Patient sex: M
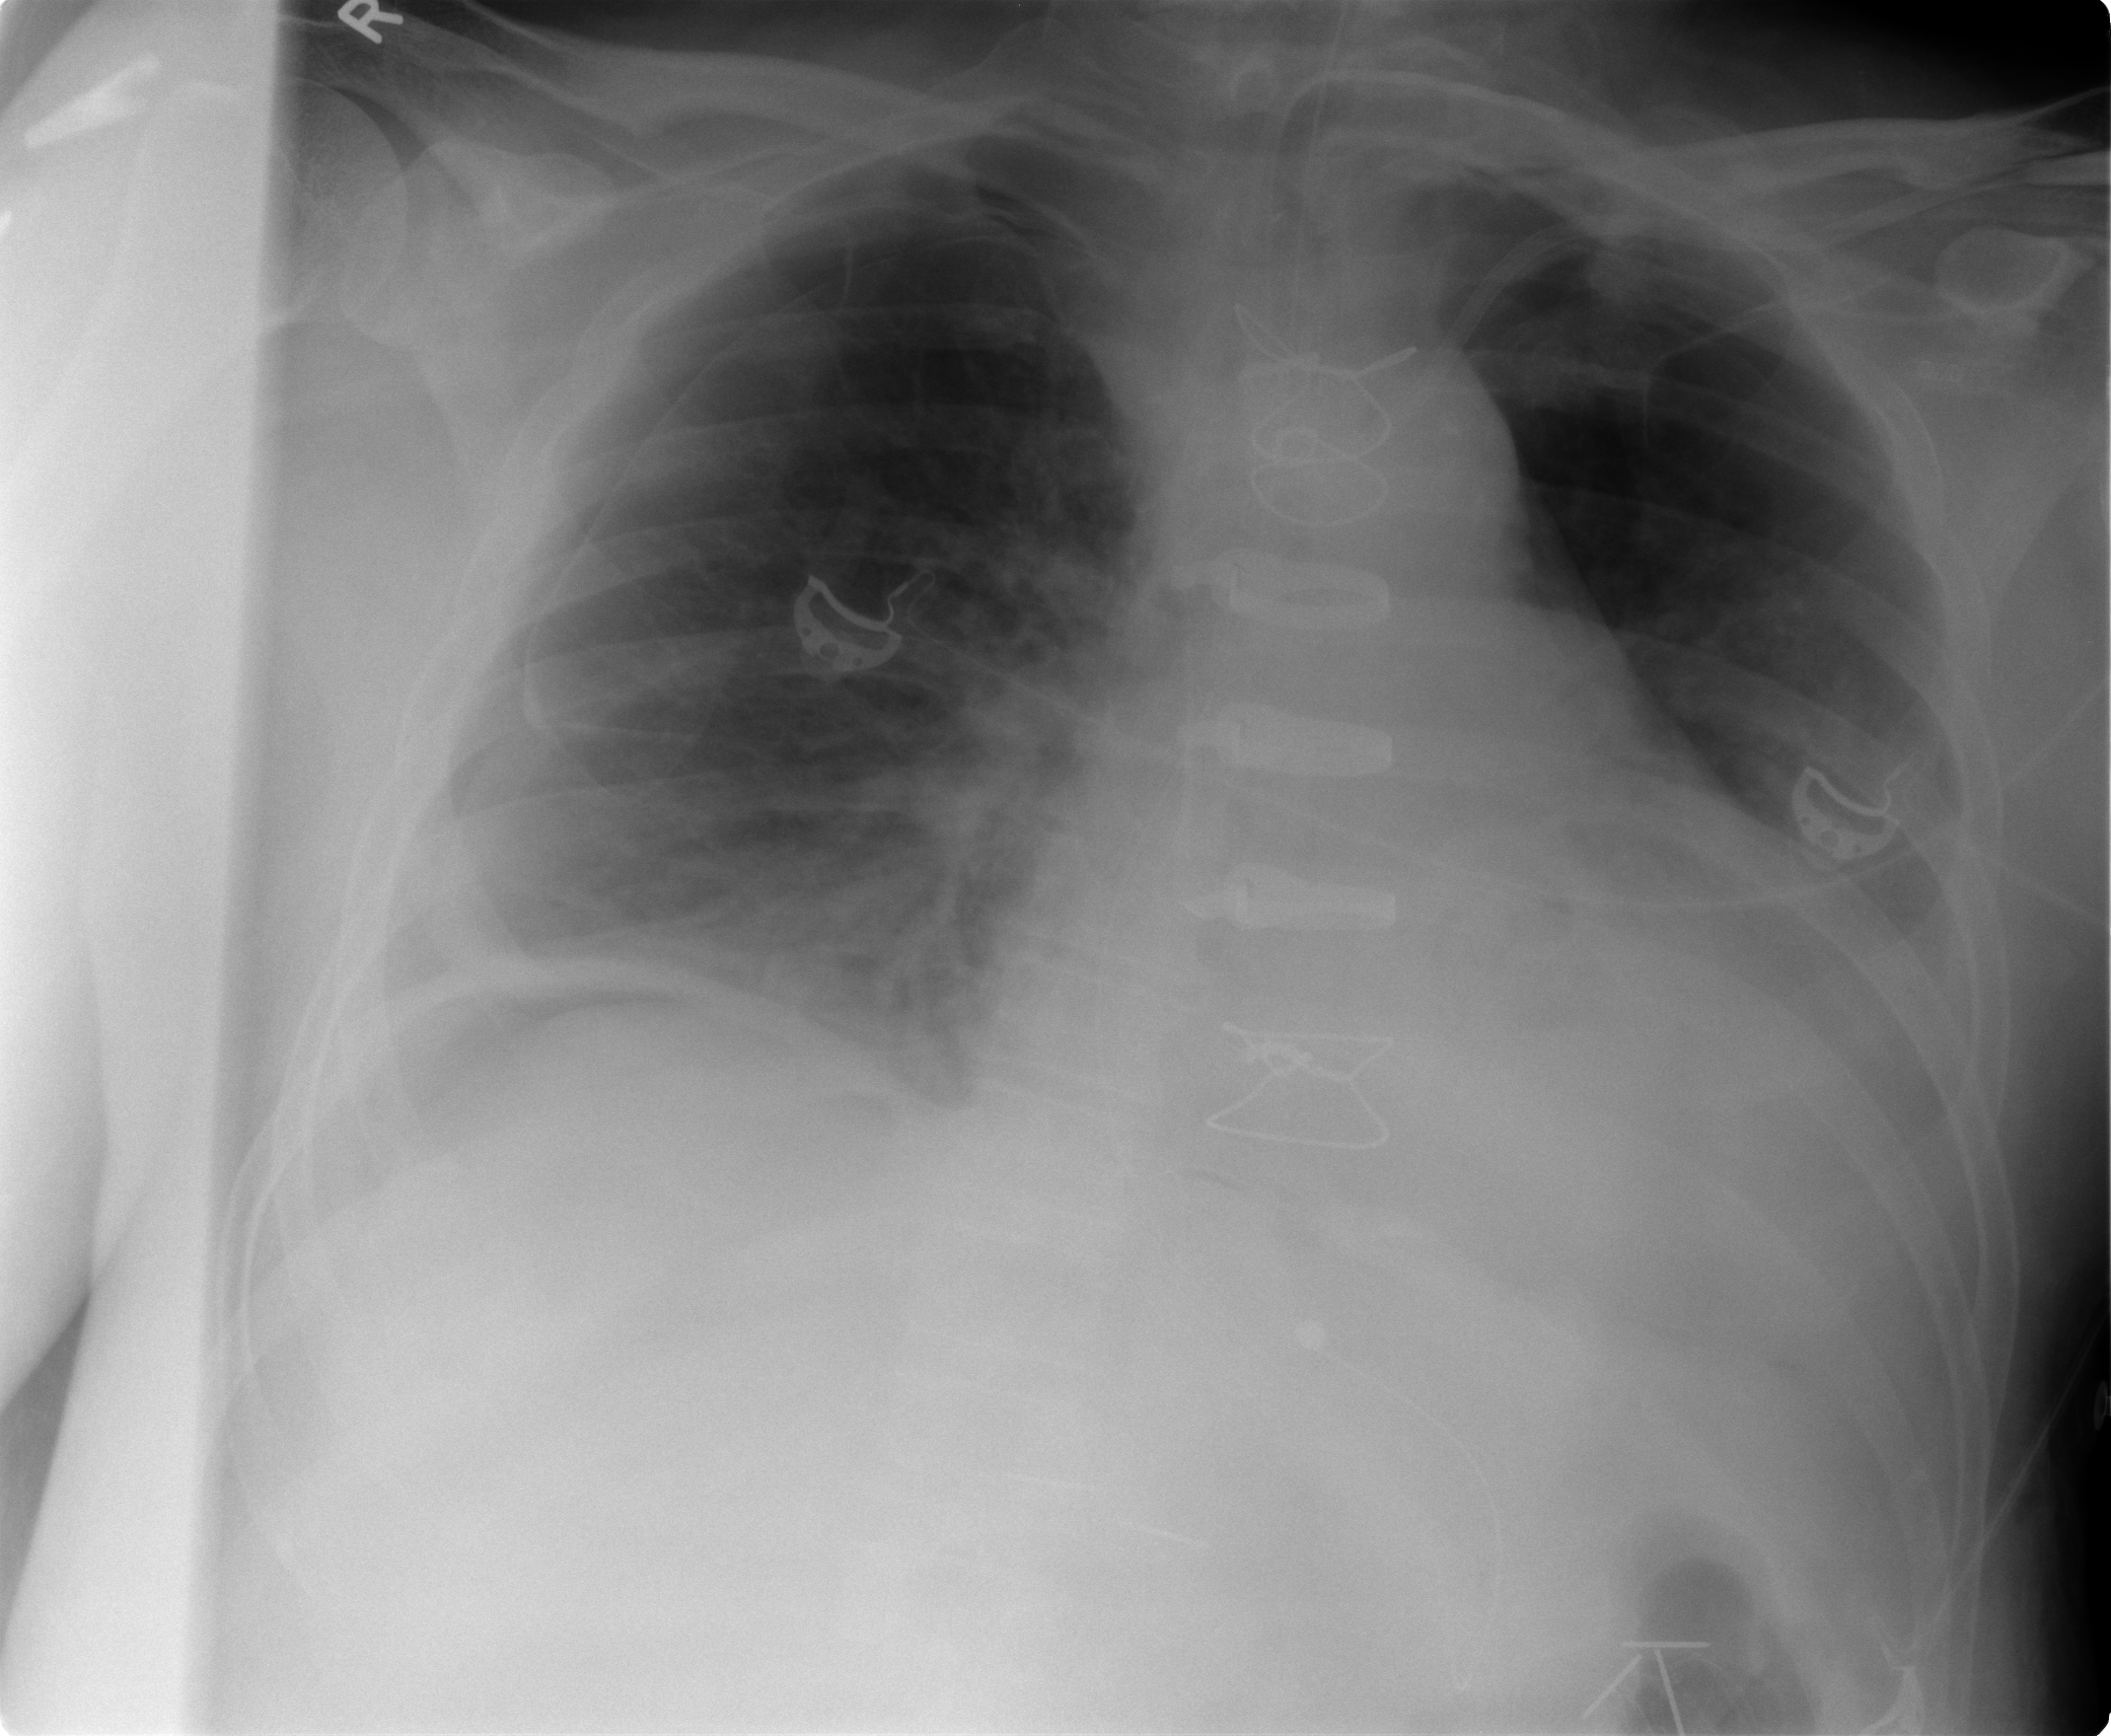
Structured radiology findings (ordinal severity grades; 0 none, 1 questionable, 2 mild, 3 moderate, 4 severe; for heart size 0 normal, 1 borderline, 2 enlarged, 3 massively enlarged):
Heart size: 2
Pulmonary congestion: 1
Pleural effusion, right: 0
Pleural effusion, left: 0
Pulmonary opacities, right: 1
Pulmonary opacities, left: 0
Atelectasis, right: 2
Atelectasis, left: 2